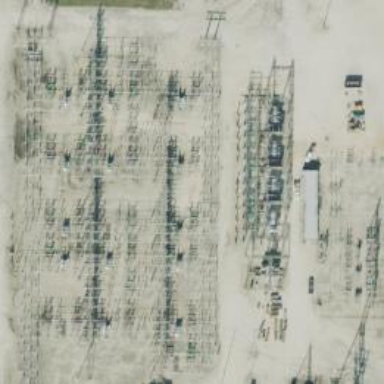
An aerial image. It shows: Switch for power supply.